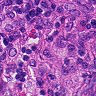
Metastatic tissue present: no